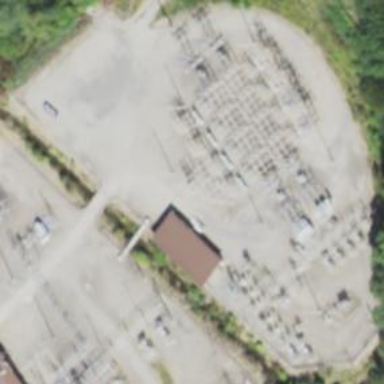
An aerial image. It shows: Substation for power.